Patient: sex M, age 52
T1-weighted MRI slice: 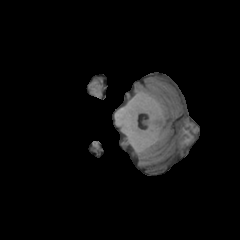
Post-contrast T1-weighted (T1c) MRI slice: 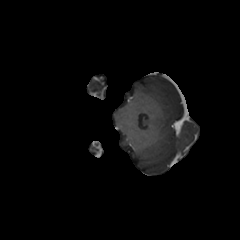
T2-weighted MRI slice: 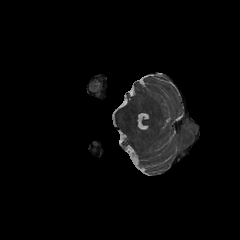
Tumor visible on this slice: no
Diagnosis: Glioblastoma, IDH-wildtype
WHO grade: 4